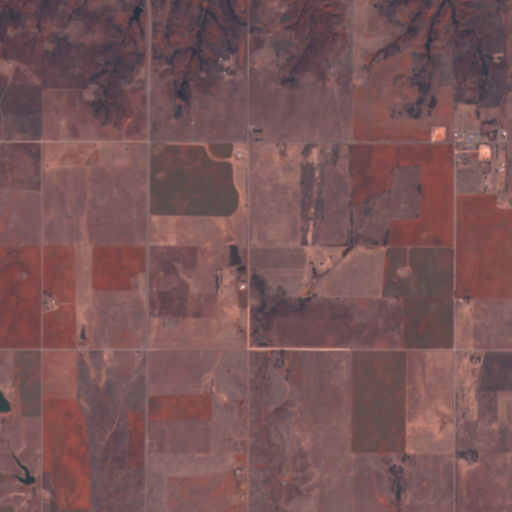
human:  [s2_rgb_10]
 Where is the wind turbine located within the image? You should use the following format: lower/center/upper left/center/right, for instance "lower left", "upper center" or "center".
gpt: The wind turbine is located in the upper left of the image.
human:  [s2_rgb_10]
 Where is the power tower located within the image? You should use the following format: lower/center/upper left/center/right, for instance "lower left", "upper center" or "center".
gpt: There is no power tower in the image.